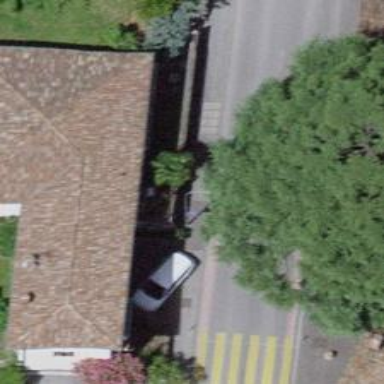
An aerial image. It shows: Wall serving as support.